Question: Here is the problem, I have a troop controlled by 'CharacterController' and I want the troop to block if collide with something. So I add a box collider to it. But it's not working, as the figure shows. The cube doesn't block the 'BoxCollider' but does block the 'CapsuleCollider' in 'CharacterController'.

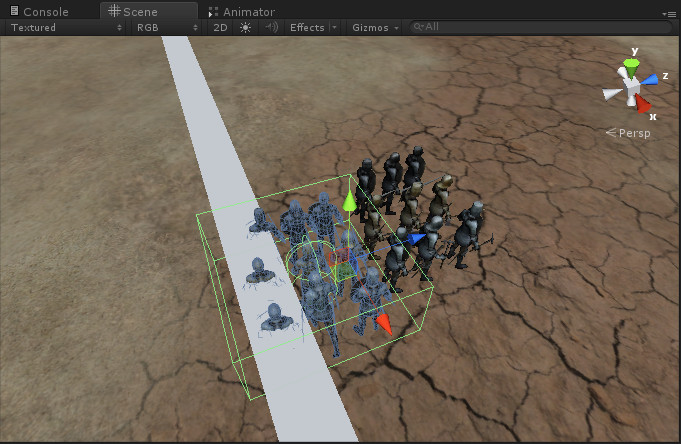
Answer: Short answer: It just doesn't work.
'Character Controller' is always using its own 'CapsuleCollider' and there is nothing you can do about it. It's a feature requested for several years, but there doesn't seem to be any interest to add this feature in the near future.
You need to replace the 'CharacterController' with a 'Rigidbody' and write your own controller (or copy&paste one) to handle movement. Basically you use <URL> to move your player.
If you need some ideas how to implement it, have a look at these tutorials. They all use a different approach to control movement:
<URL>
<URL>
<URL>